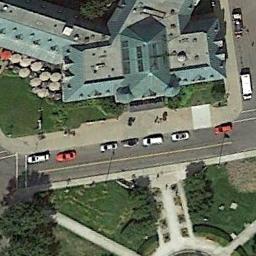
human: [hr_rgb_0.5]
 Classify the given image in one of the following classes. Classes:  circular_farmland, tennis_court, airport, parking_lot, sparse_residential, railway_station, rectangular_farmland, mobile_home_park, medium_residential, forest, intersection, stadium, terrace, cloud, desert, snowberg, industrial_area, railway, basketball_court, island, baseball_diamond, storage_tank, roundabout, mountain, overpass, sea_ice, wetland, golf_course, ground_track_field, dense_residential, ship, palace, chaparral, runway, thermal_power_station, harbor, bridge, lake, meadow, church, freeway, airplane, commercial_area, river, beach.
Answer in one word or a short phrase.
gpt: church